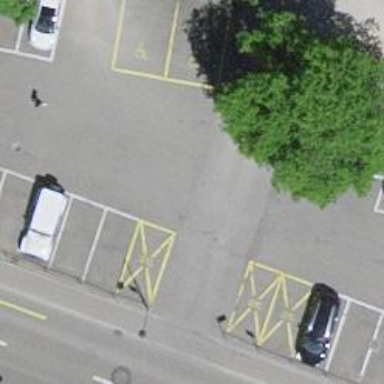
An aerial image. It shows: Parking area with surface.